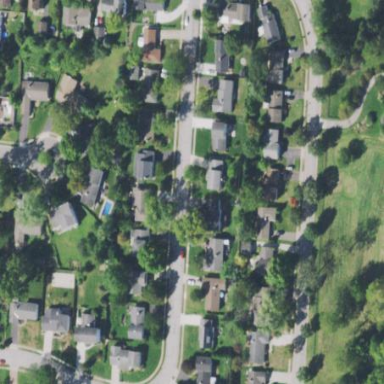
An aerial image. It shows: Neighborhood.